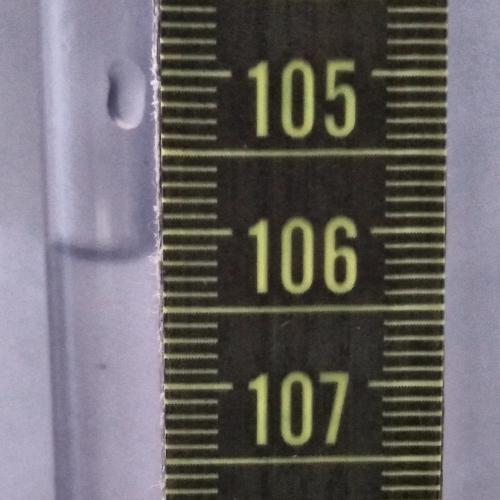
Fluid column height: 106.2 cm